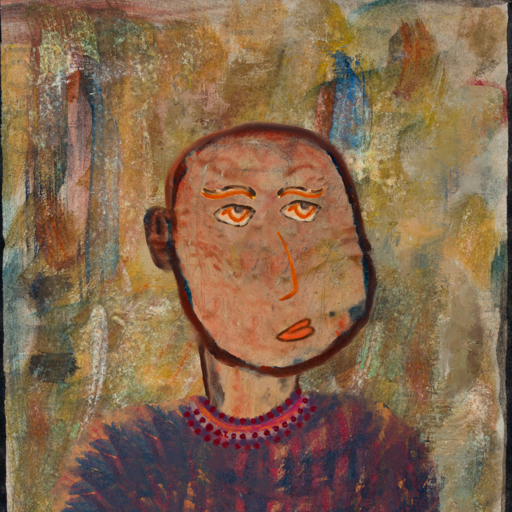
Background: Pipe, Head And Neck Side: Orphan, Face Side: Experience, Bust: In_The_Sun, Hair Side: Blank, Head Accessory: Blank, Second Necklace: Blank, Necklace: Roy_Bahadur, Baby: Blank